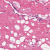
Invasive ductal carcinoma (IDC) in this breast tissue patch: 0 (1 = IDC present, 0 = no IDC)